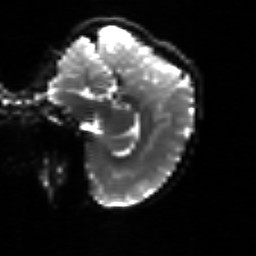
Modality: sbref
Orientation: sagittal
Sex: male
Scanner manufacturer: siemens
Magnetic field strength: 3 T
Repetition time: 5 s
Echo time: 0.071 s